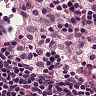
Metastatic tissue present: no